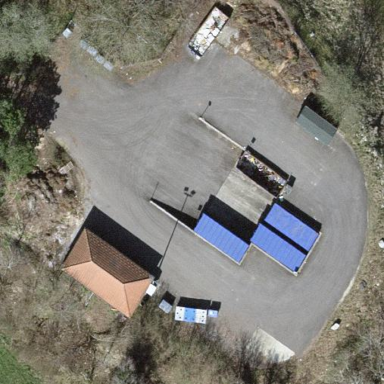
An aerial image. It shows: Recycling center for various types of waste.